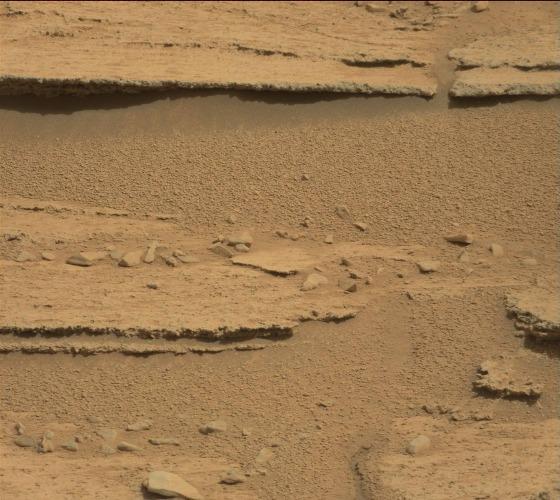
Terrain classes present: Bedrock, Gravel / Sand / Soil, Rock, Shadow